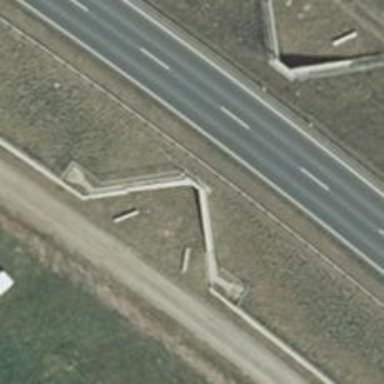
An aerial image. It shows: Wildlife crossing in the form of culvert tunnel.